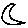
Label: moon